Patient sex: M
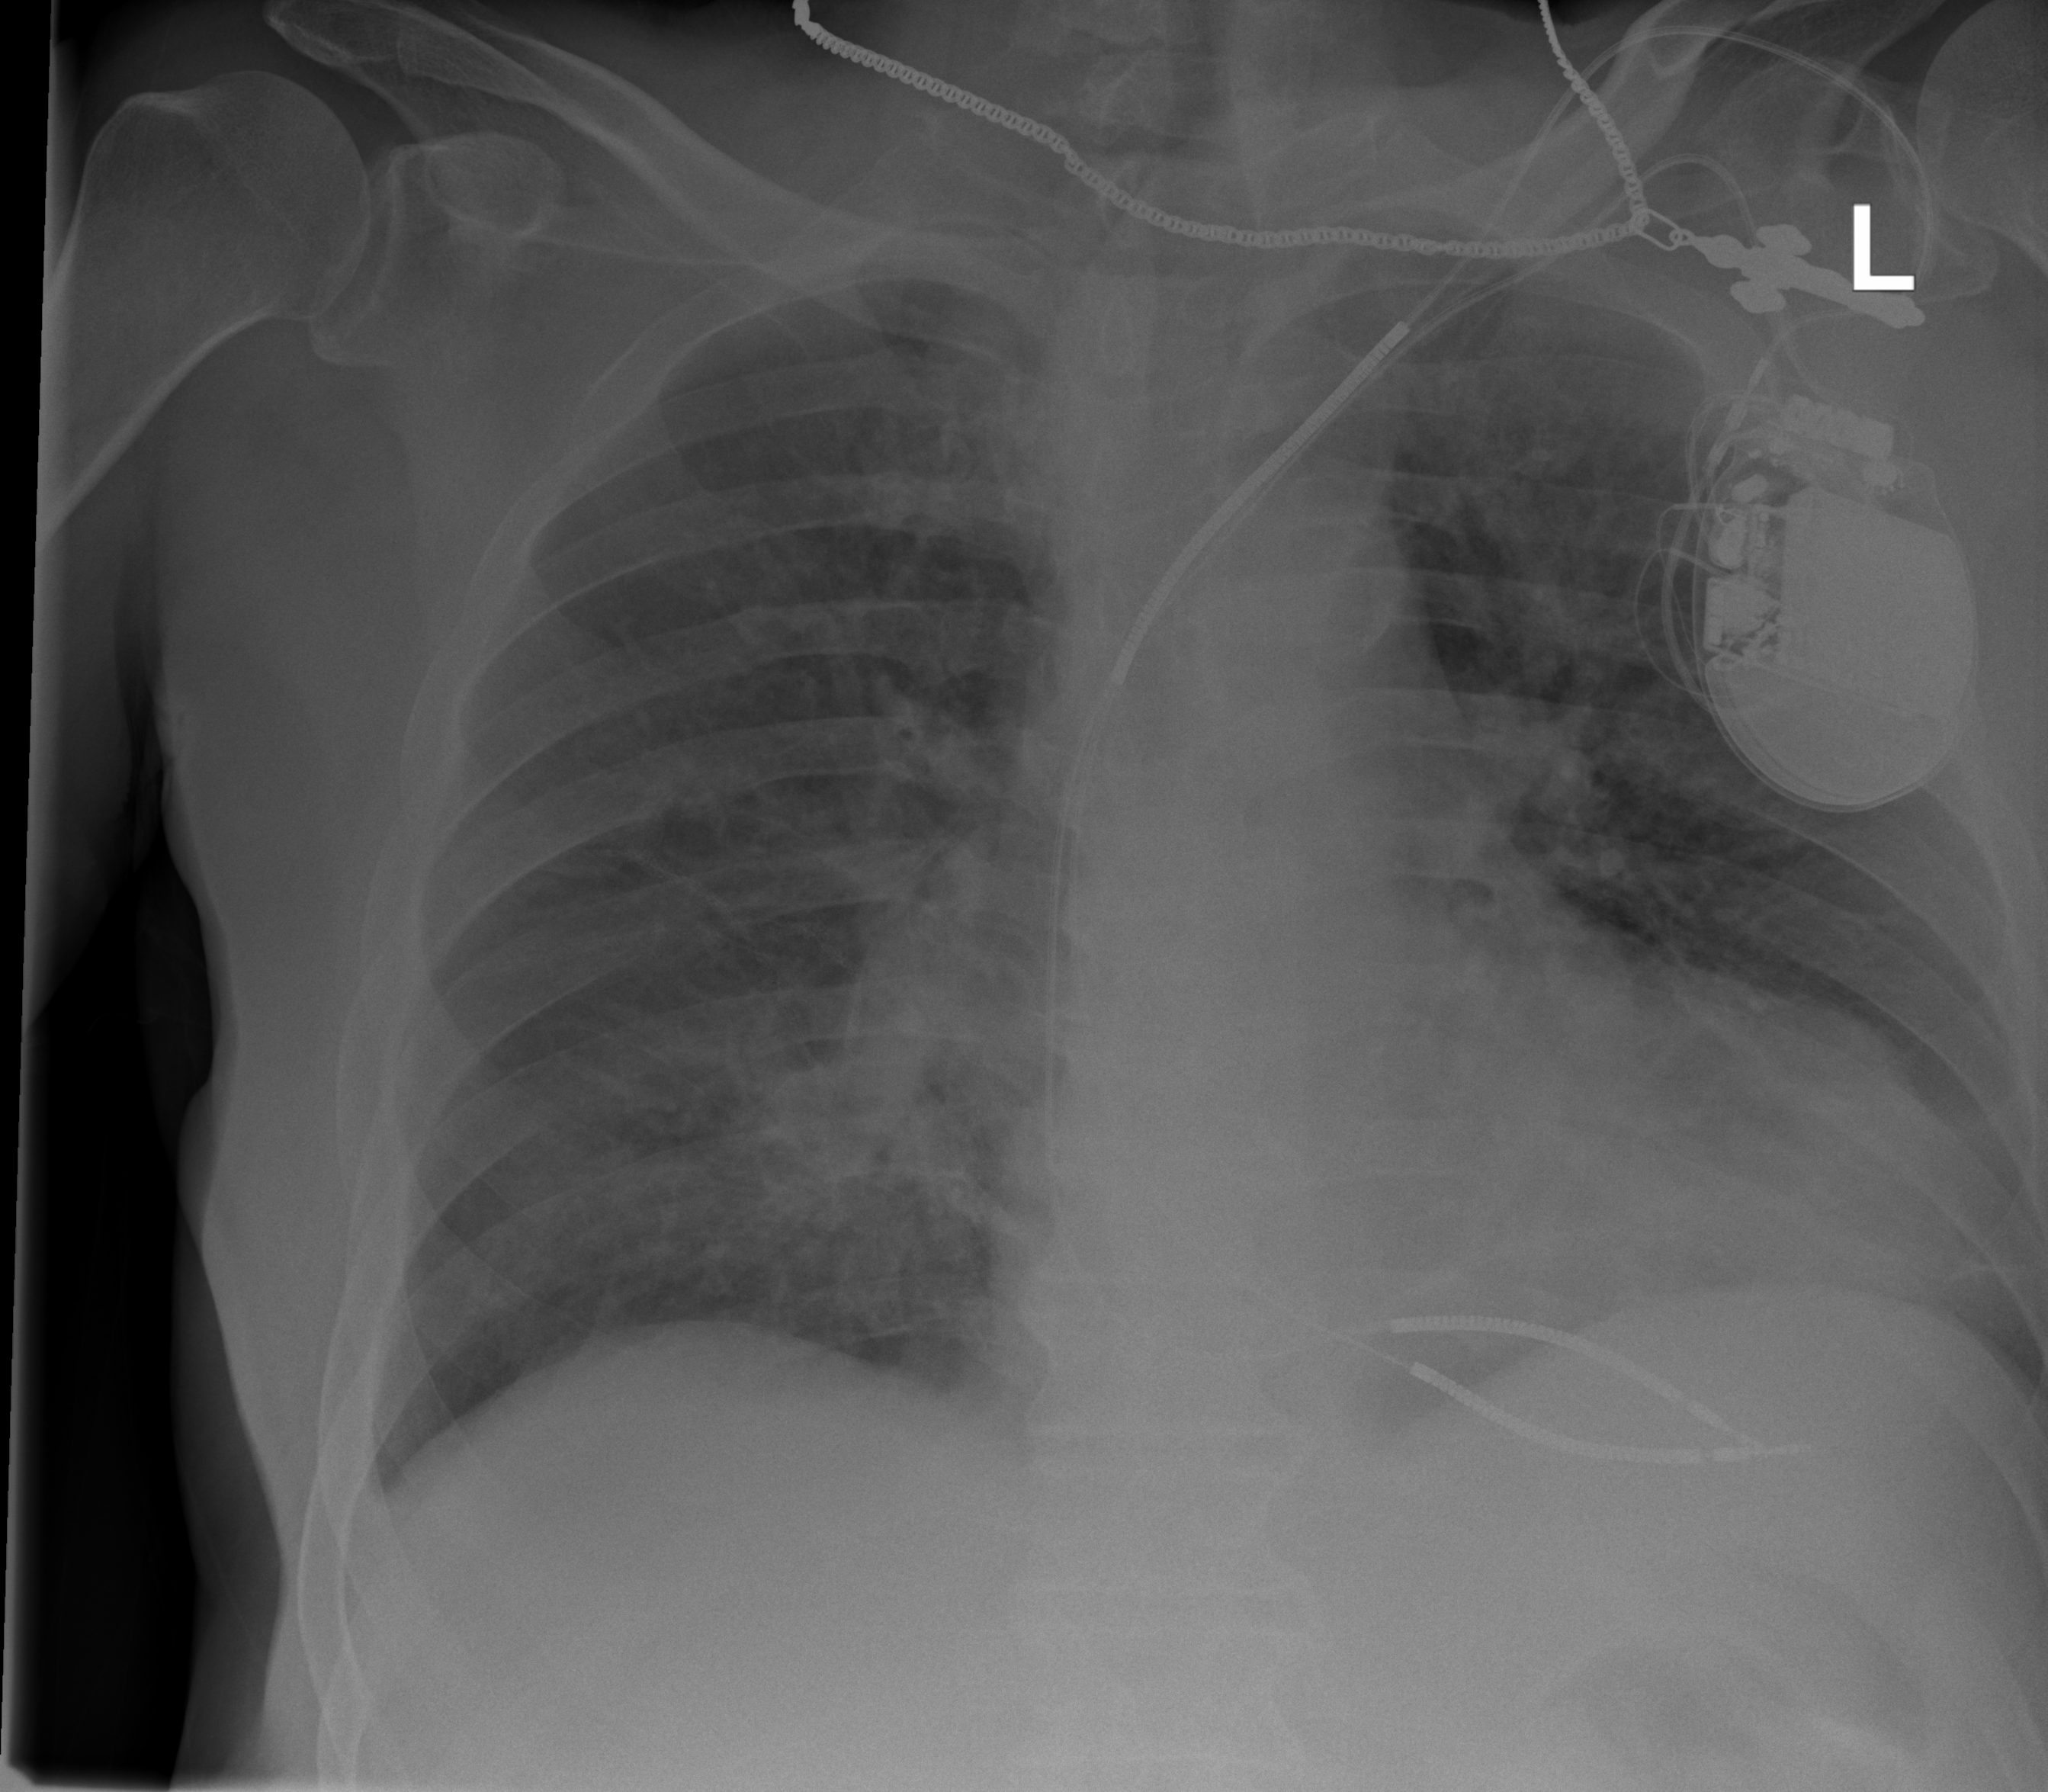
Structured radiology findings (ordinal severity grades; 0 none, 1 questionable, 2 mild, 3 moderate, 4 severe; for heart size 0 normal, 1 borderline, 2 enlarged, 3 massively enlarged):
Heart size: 2
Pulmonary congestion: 0
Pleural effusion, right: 1
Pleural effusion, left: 1
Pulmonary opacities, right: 2
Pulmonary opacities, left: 2
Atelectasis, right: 2
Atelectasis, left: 2